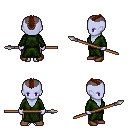
a pixel art fantasy rpg character, female body template, dark elf, purple skin, green robe, robe skirt, brown short mohawk hairstyle, brown shoes, spear, four views (front, back, left, right), 2x2 character sprite sheet, small pixel art, hard edges, no anti-aliasing